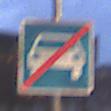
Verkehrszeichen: EndeKraftfahrstrasse
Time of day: Night
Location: Outdoor (Urban)
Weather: PartlyCloudy
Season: NotSpecified
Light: Artificial